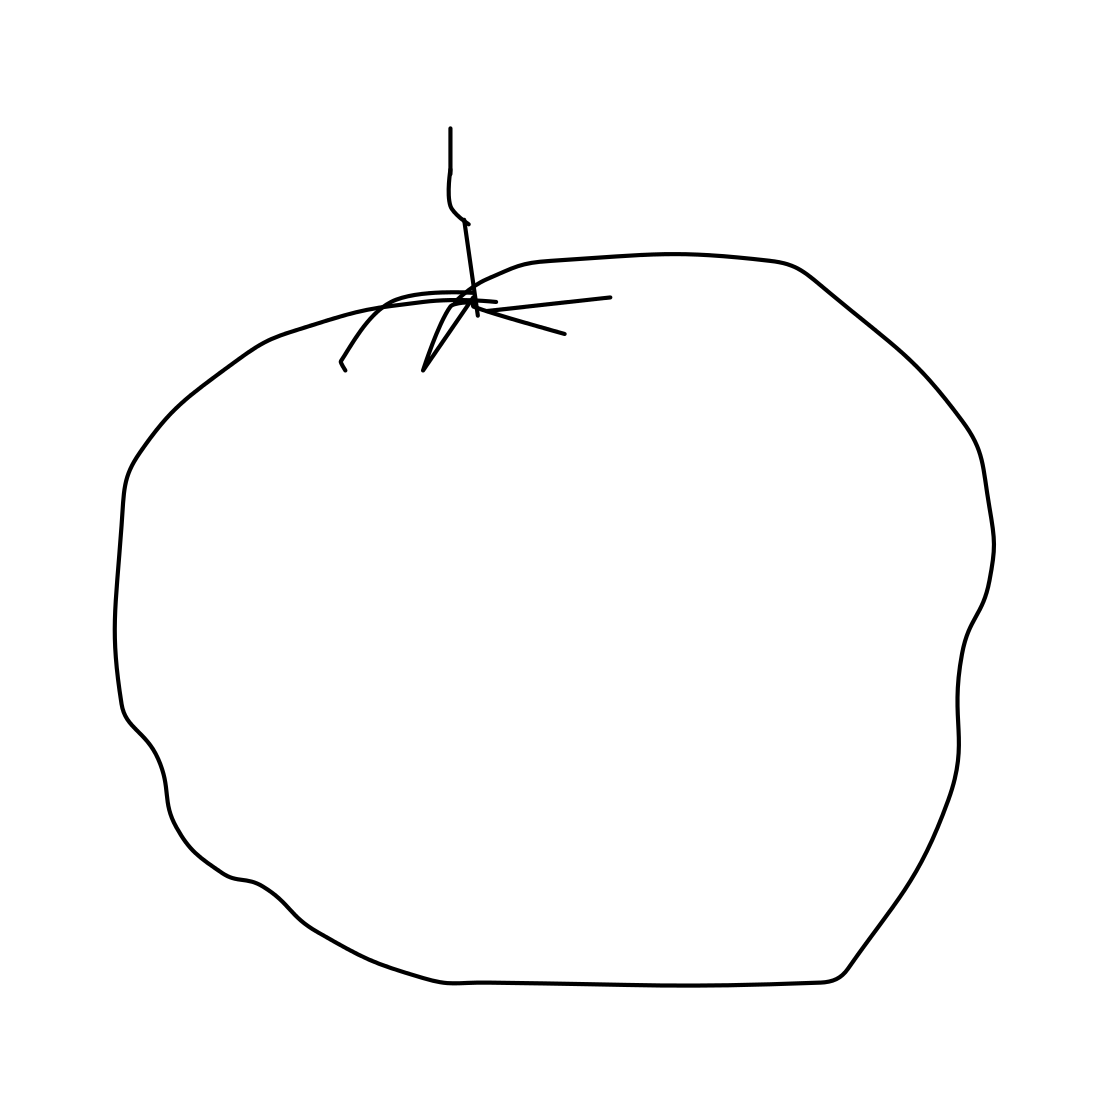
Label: tomato